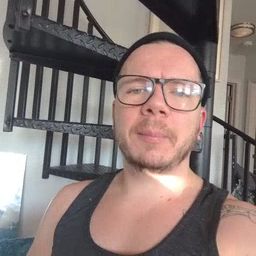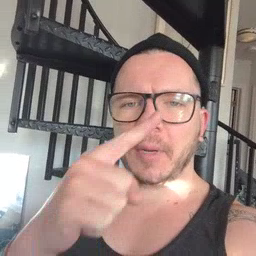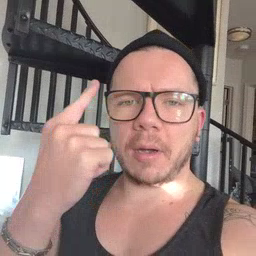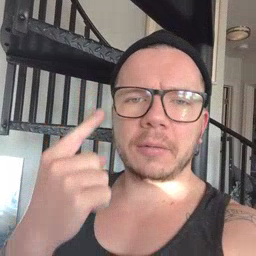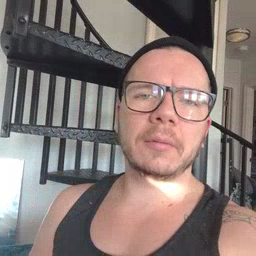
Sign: because